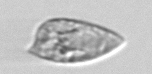
Label: Prorocentrum_dentatum